Interaction volume radius: 10 \u00c5
Interaction volume height: 10 \u00c5
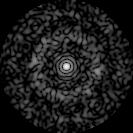
Disorder parameter: 0.8575